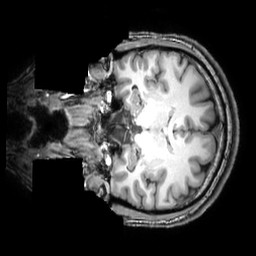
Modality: T1w
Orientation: coronal
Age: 33
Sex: male